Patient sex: F
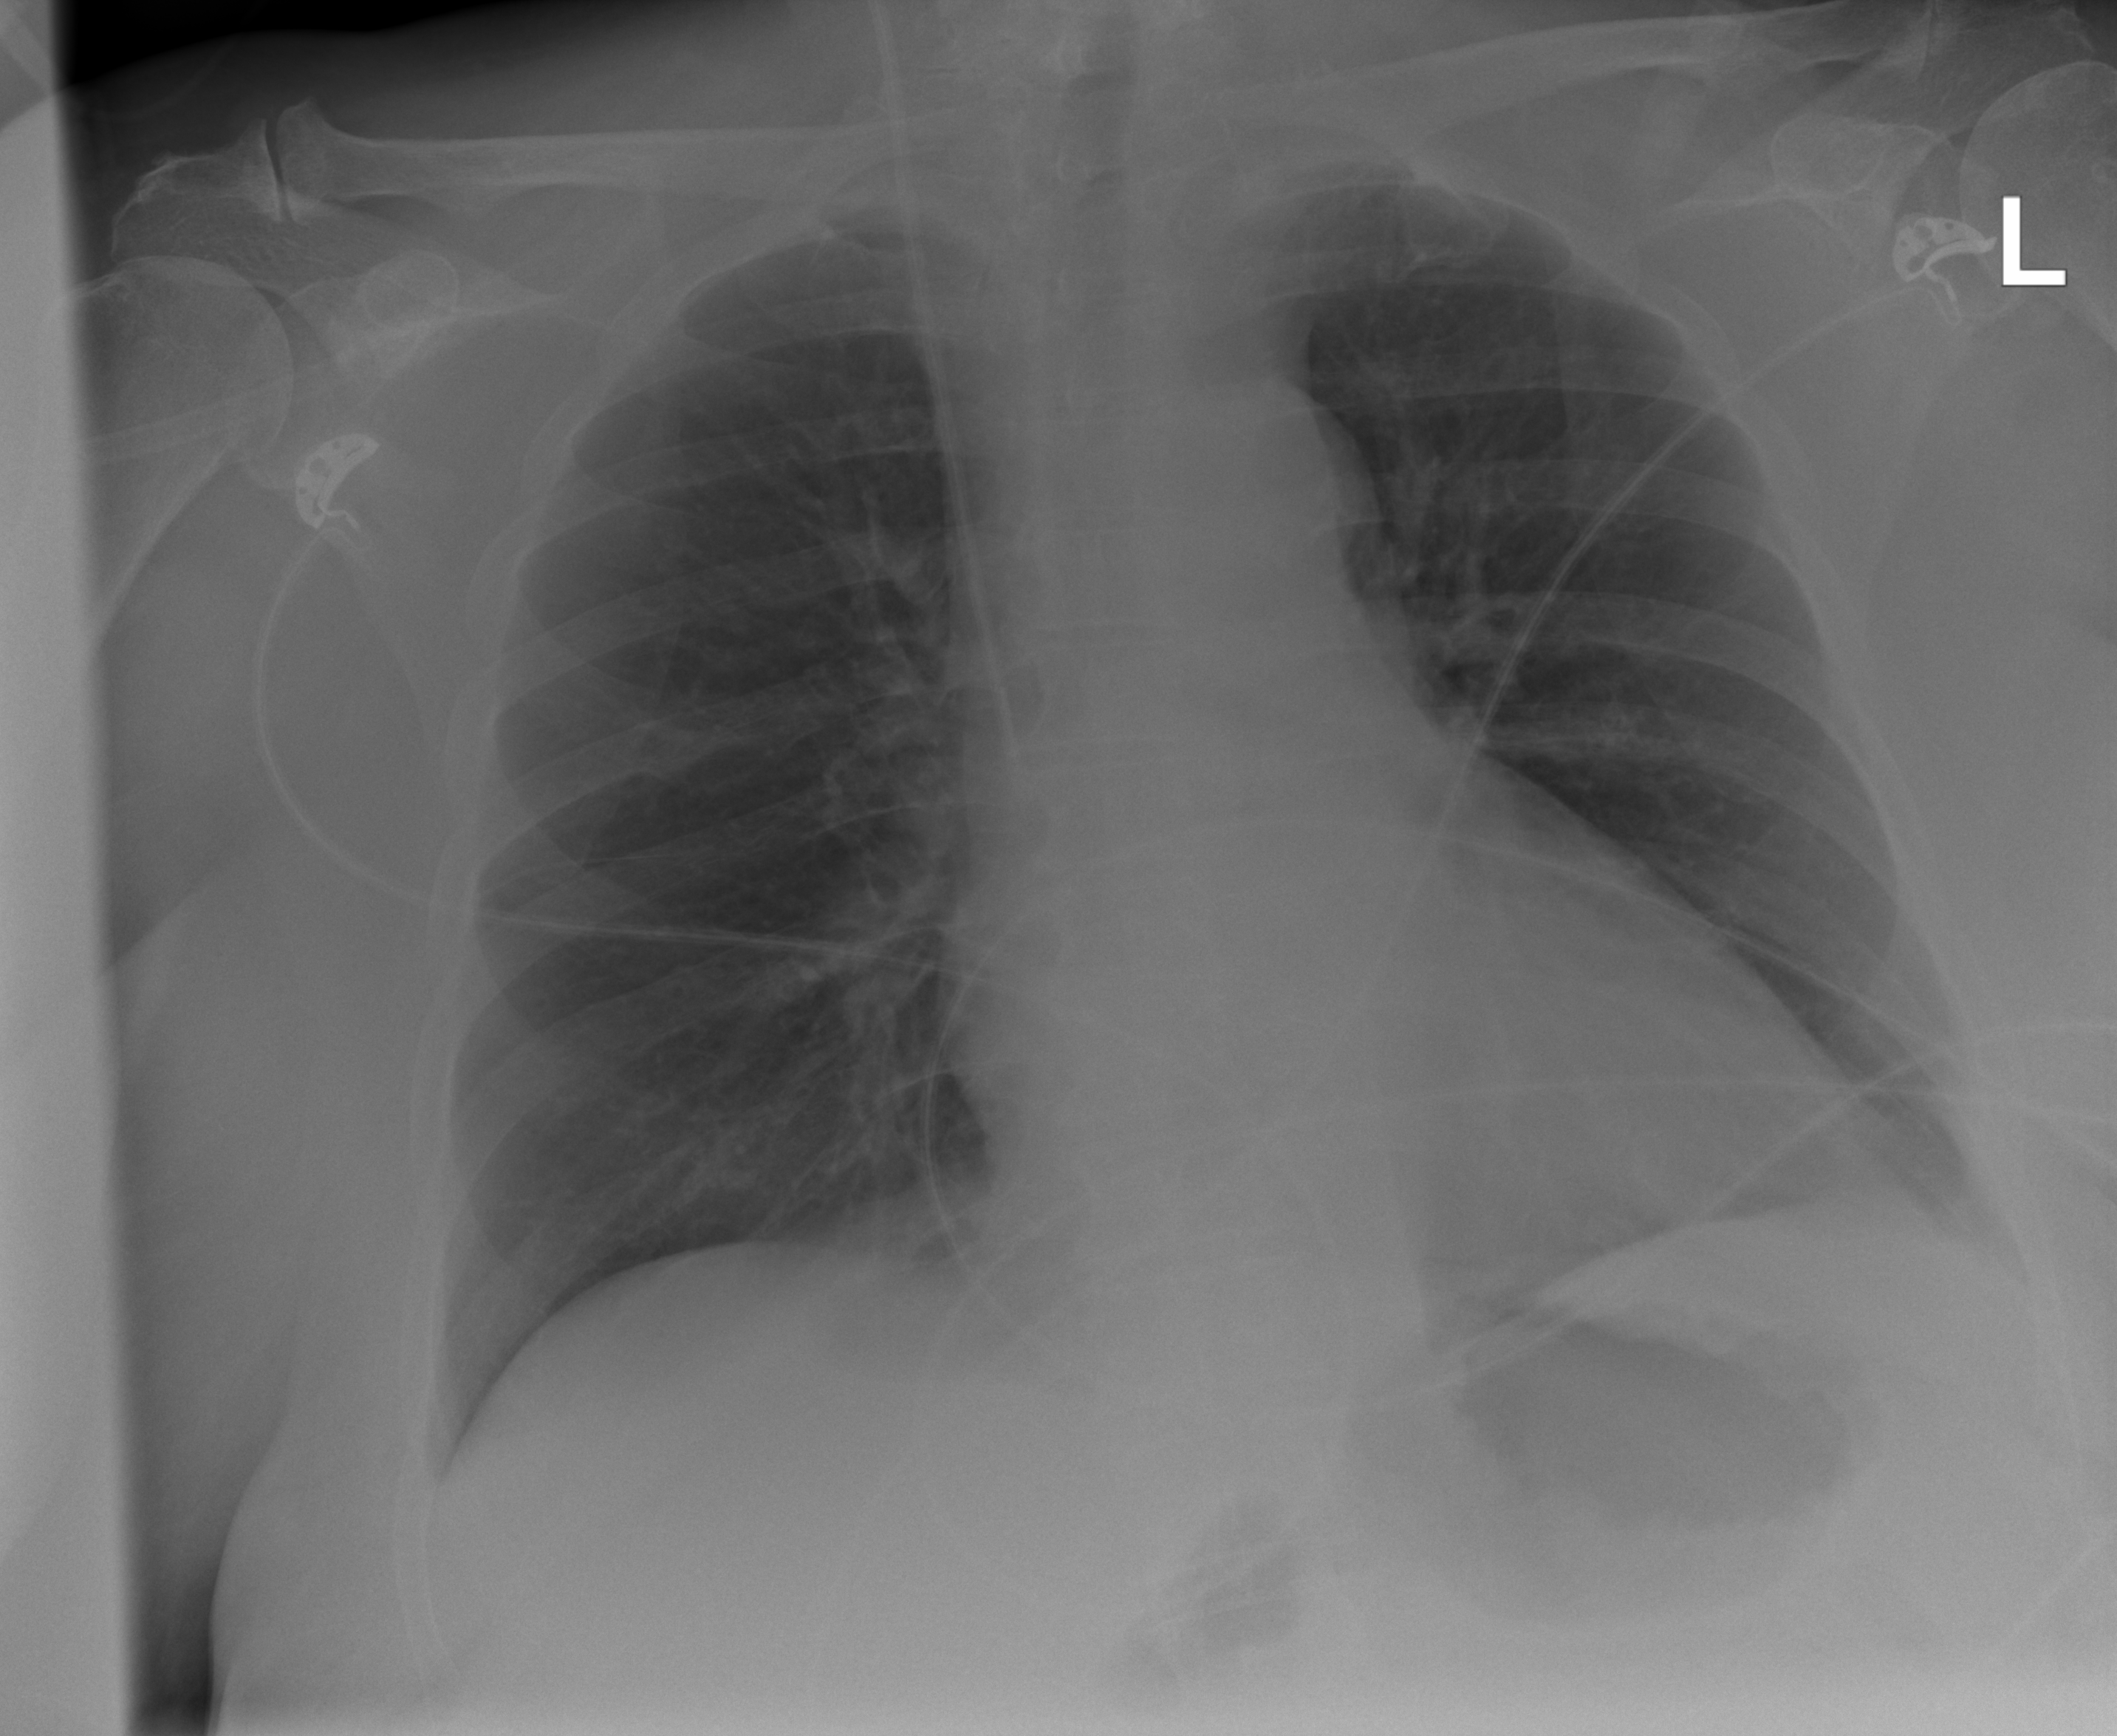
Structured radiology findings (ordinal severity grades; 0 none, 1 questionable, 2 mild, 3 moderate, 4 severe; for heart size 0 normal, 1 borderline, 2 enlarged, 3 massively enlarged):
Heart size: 0
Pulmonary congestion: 0
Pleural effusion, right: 0
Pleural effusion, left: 1
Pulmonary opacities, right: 0
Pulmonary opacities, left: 0
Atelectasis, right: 0
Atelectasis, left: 1